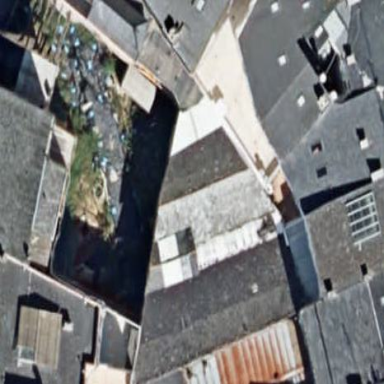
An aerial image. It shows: Warehouse building.